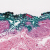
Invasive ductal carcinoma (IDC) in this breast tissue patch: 0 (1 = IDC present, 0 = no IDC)